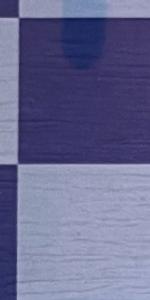
Label: Empty